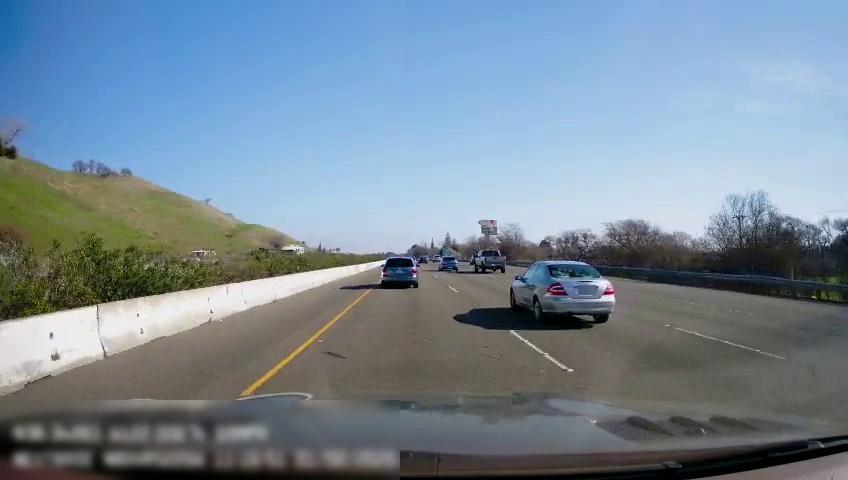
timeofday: Day
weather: Sunny
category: Drivable Space
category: Vehicles | Car
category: Vehicles | Truck
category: Vehicles | Car
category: Vehicles | Car
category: Lanes | Current Lane
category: Lanes | Current Lane
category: Lanes | Alternate Lane